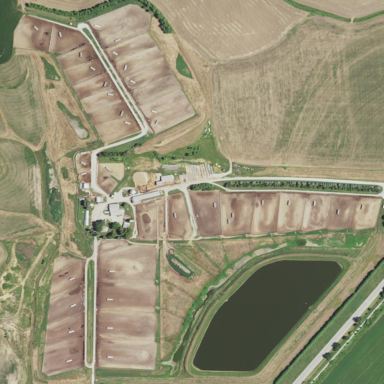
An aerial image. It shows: Feedlot within farmyard.